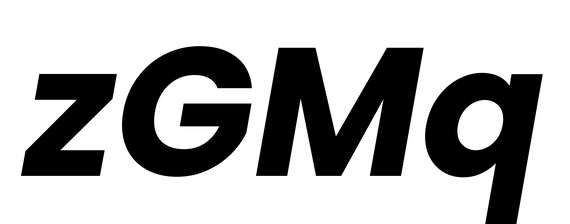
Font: Poppins-BoldItalic